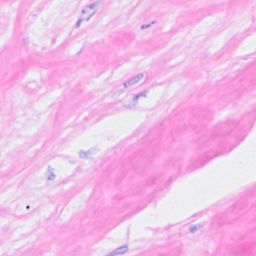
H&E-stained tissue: Breast